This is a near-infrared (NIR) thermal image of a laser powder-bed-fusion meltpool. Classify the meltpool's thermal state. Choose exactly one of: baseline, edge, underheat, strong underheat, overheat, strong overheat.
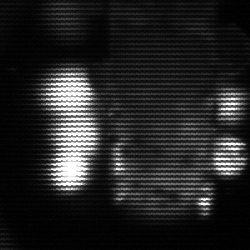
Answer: strong underheat